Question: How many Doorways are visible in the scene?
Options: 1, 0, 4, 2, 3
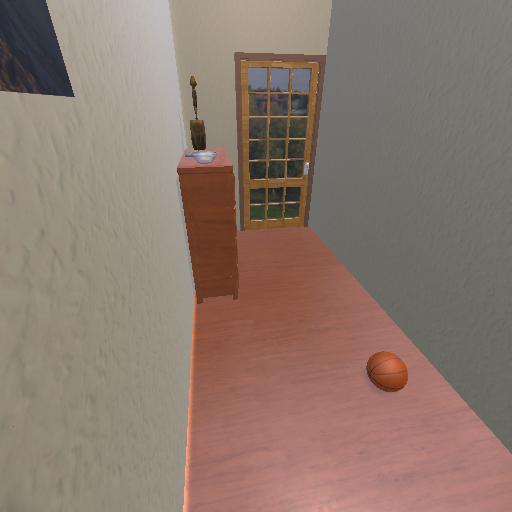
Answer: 1